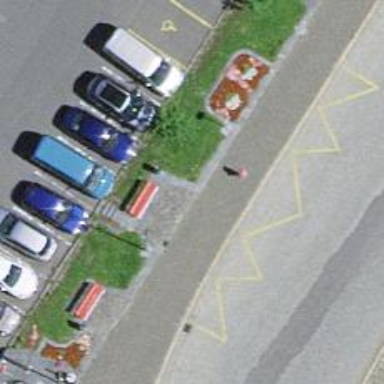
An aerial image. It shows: Telephone amenity.